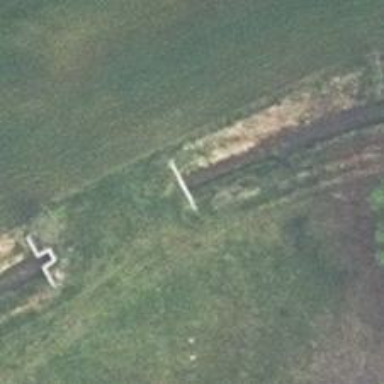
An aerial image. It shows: Culvert tunnel.